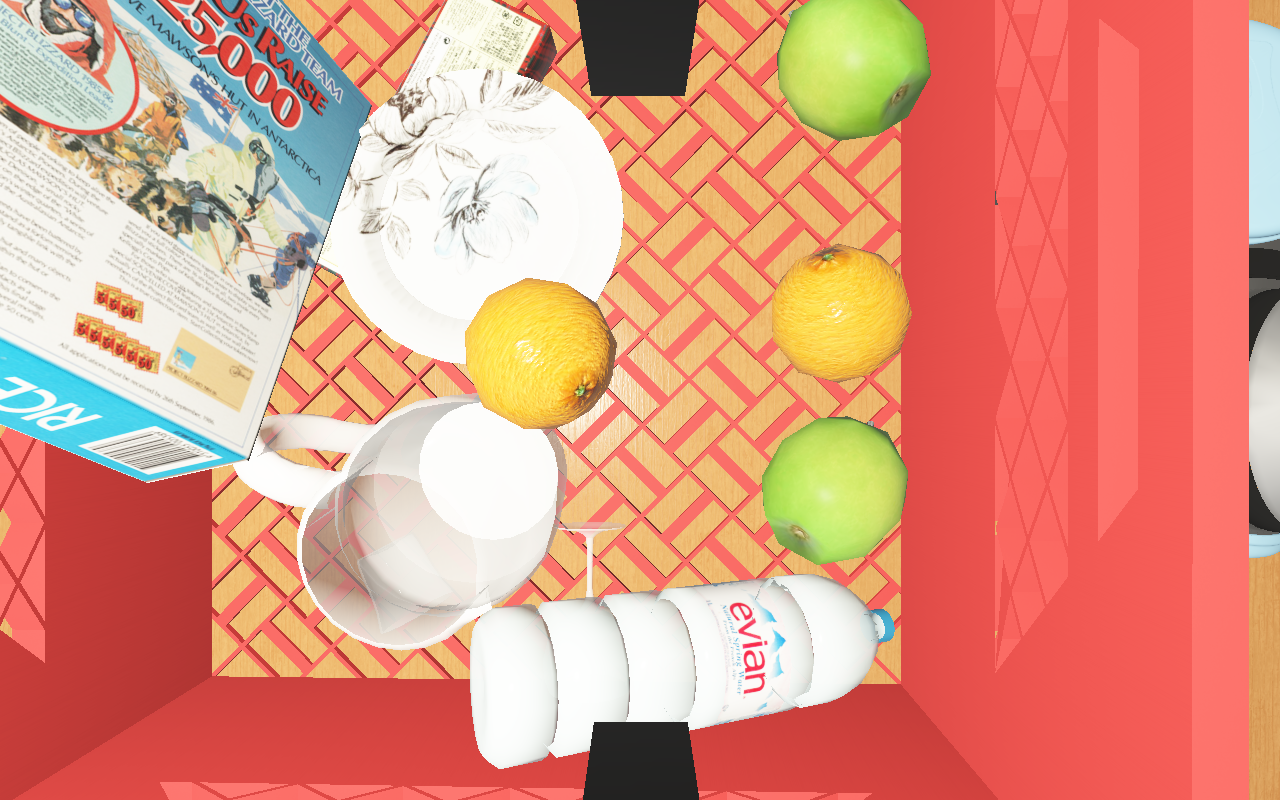
Objects in the scene:
carafe
water bottle
apple
apple
orange
orange
plate
glass
wineglass
cereal box
biscuit box